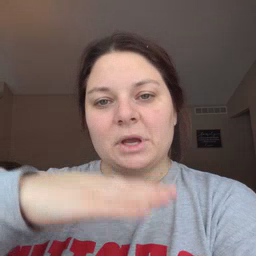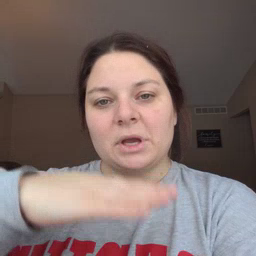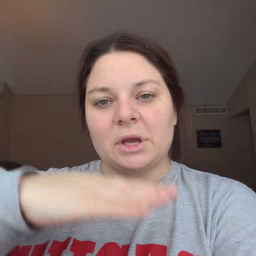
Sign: table